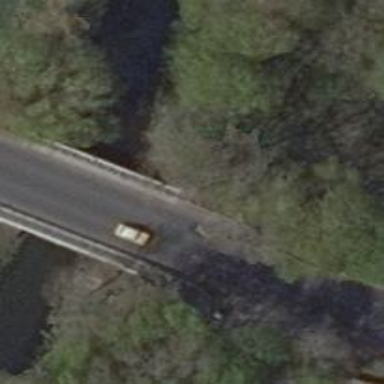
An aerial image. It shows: Primary highway bridge with asphalt surface.